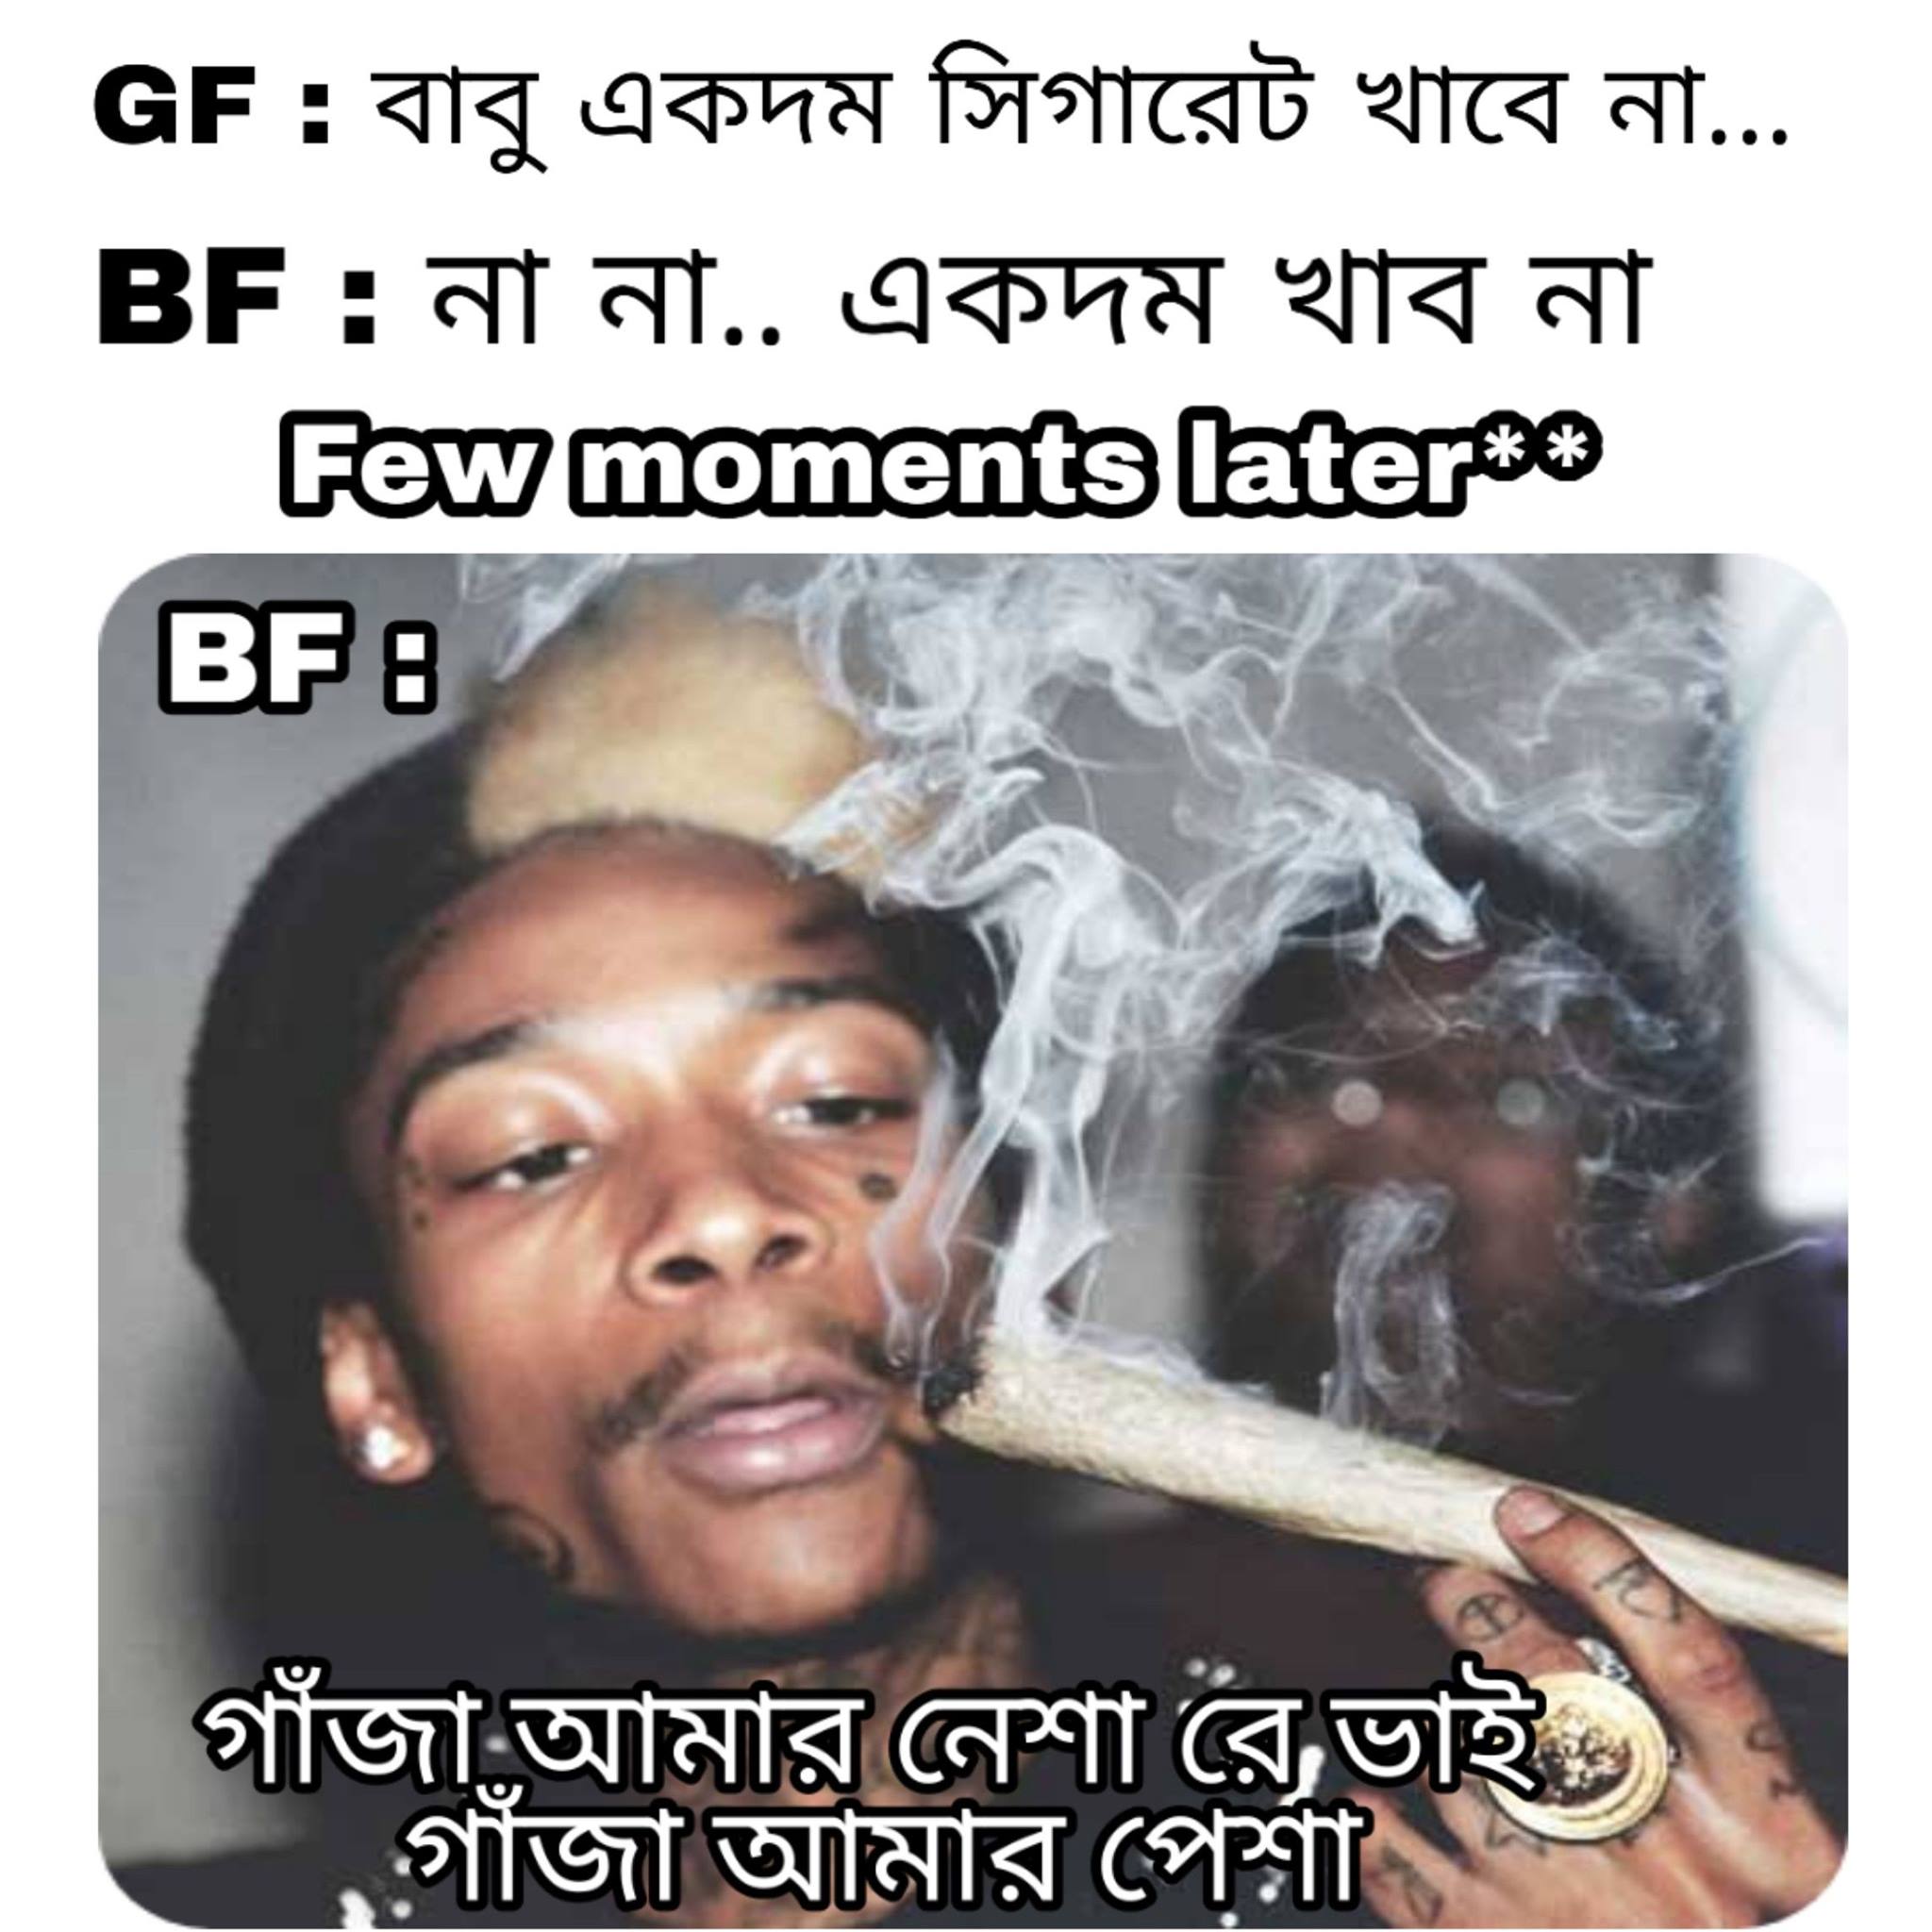
Caption: GF :  বাবু একদম সিগারেট খাবে না ...    BF:  না না ... একদম খাব না   Few moments later**    BF : গাঁজা আমার নেশা রে ভাই  গাঁজা আমার পেশা
Label: non-hate